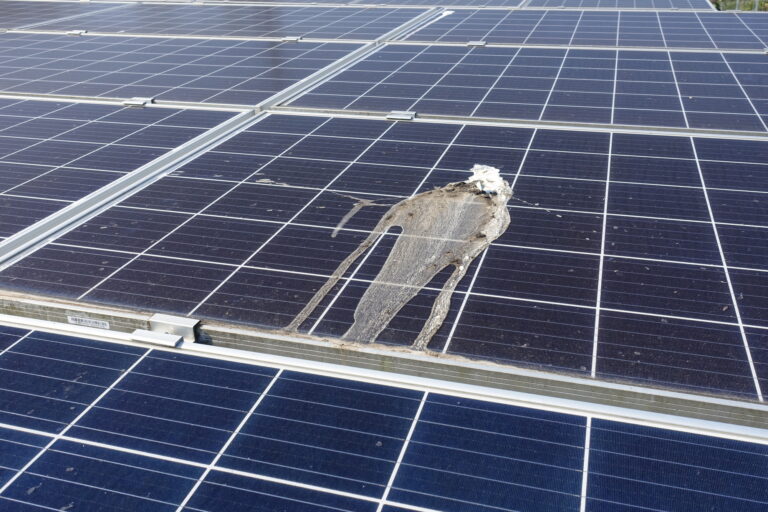
Label: Bird-drop